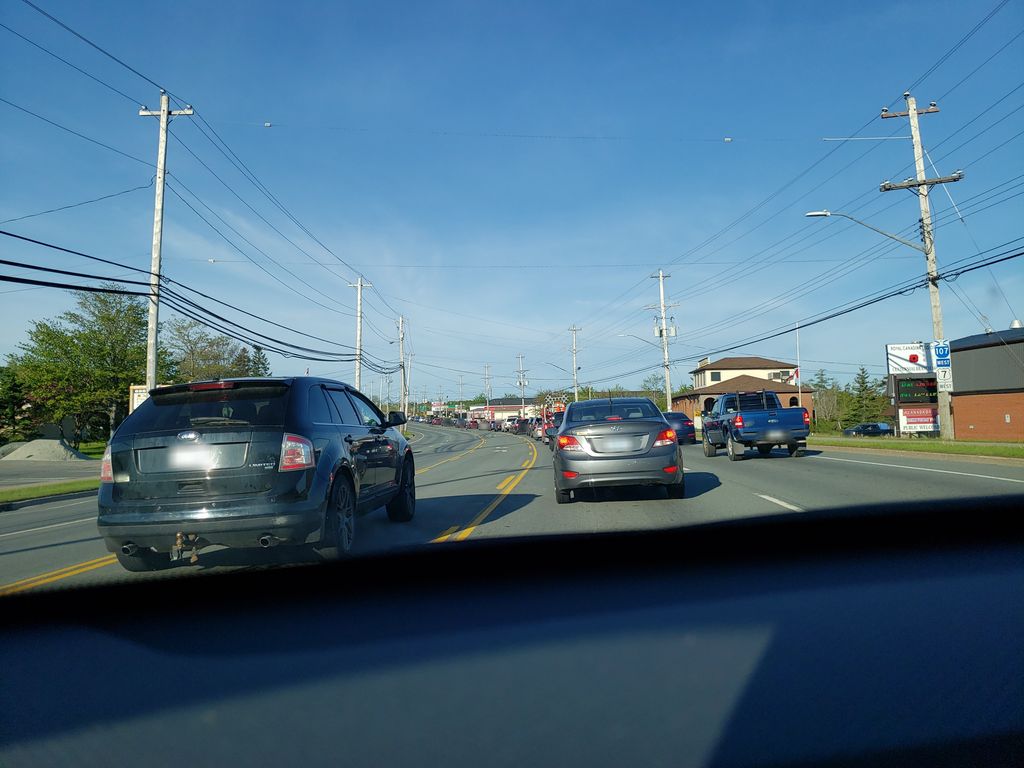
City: halifax